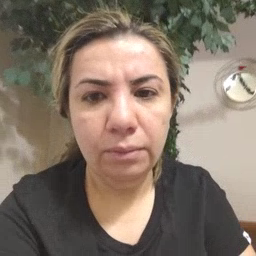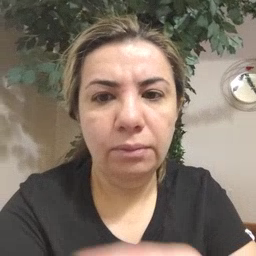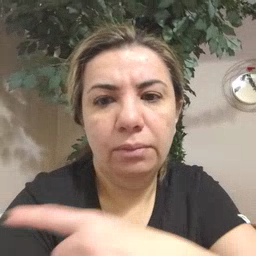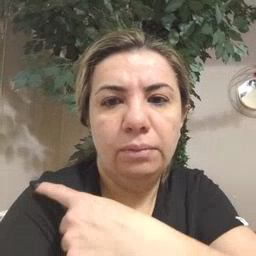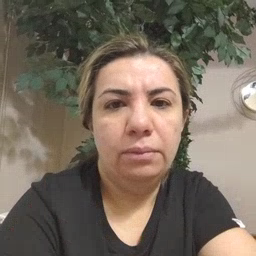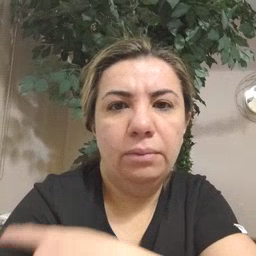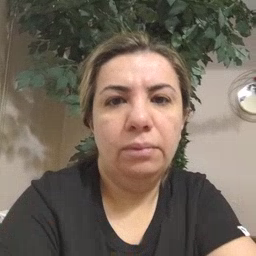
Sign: arm